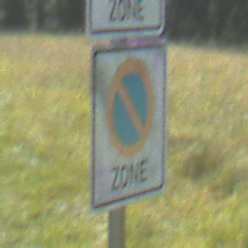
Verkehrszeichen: BeginnEingeschraenktesHalteverbotZone
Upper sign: BeginnZone30
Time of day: Midday
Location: Outdoor (Nature)
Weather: Clear
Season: NotSpecified
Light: Natural